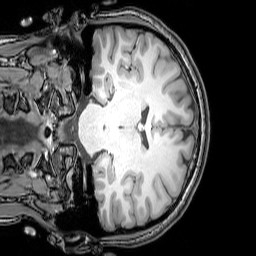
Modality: T1w
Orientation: coronal
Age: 24
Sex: female
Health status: healthy
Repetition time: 0.081 s
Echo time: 0.037 s